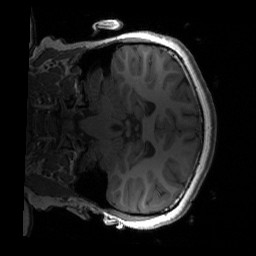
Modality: T1w
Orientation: coronal
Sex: female
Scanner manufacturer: siemens
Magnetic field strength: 3 T
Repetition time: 1.9 s
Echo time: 0.00243 s